Field crop: tomato
Growth stage: 2
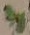
Species: solanum